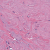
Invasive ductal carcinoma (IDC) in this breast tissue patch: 1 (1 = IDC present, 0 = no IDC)